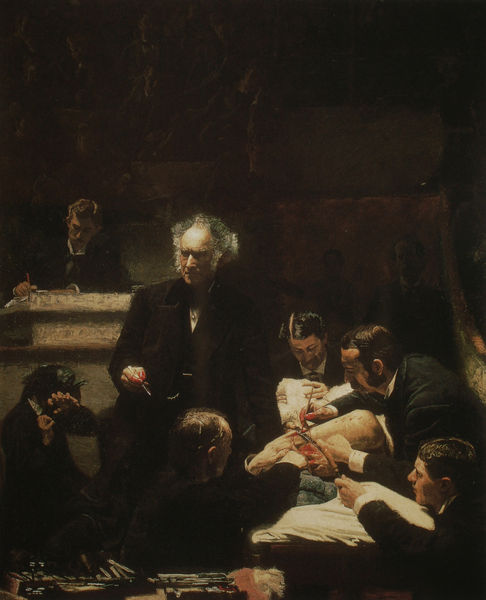
Titel: The Gross Clinic (Portrait of Professor Gross)
Künstler: Thomas Eakins
Standort: Philadelphia (Pennsylvania)
Institution: Jefferson Medical College of Thomas Jefferson University
Schlagwörter: dunkel, feder, gemälde, haut, körper, mann, schatten, weiß, wunde, menschen, braun, geste, grau, haar, hell, hintergrund, köpfe, licht, männer, raum, reden, schwarz, szene, tisch, zimmer, blick, rot, tuch, herren, malerei, alt, anzug, anzüge, bart, bärte, gericht, hemd, wand, anatomie, barock, federn, kragen, leiche, messer, rembrandt, stehen, tod, tot, toter, trauer, bildnis, gelehrte, gesten, herr, hände, öl, haare, realismus, redner, stehend, tücher, instrumente, kontrast, locken, renaissance, scheitel, arbeit, affe, bein, schrift, papier, studie, zuschauer, mauer, saal, glatze, atelier, nadel, betrachter, abwenden, cour, blut, spot, schnitt, noir, brille, demonstration, arzt, medizin, untersuchung, gruppenbild, zunft, stift, kotletten, pult, wissenschaftler, pergament, werkzeug, besteck, zeichnen, schreiben, schneiden, hilfe, muskel, gelehrter, schreiber, schreibpult, studium, lernen, forschung, verletzung, lumière, mort, peinture, schwar, akademie, doktor, doktoren, ärzte, wissenschaft, lehre, sektion, mediziner, universität, uni, auditorium, hörsaal, professor, studenten, vorlesung, untersuchen, huile, verwundung, graue haare, beratung, vortrag, mäbber, obduktion, hommes, timmer, instument, hörer, meißel, ekel, protokoll, chirurgie, operation, skalpel, skalpell, outils, akademiestück, anatomy lesson, assistenten, eakins, operationsbesteck, operationsgeräte, operationssaal, sezieren, thomas, vivisektion, sezierung, cours, instruments, forschund, opeeration, op, docteur, 1630, op-besteck, gerichtsschreiber, ärztekammer, atl, dissection, eli